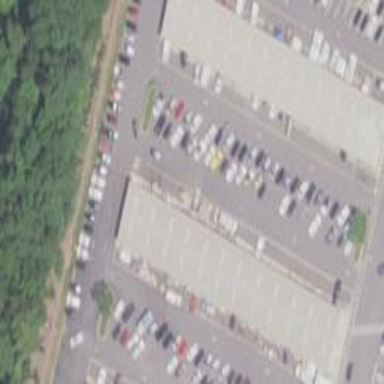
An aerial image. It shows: Marketplace building.